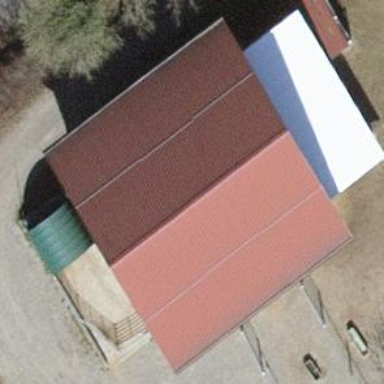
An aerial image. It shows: Farm auxiliary building.